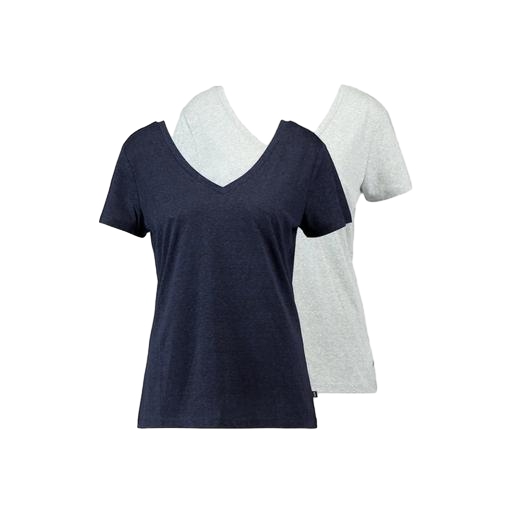
v-neck t-shirt, v-neck tee, v-neck shirt, white background